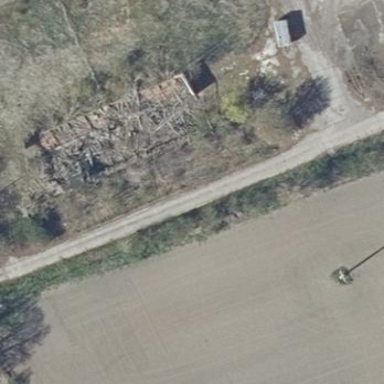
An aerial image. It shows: Ruins of building.